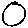
Label: circle